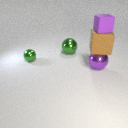
large brown rubber cube below small purple rubber cube